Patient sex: M
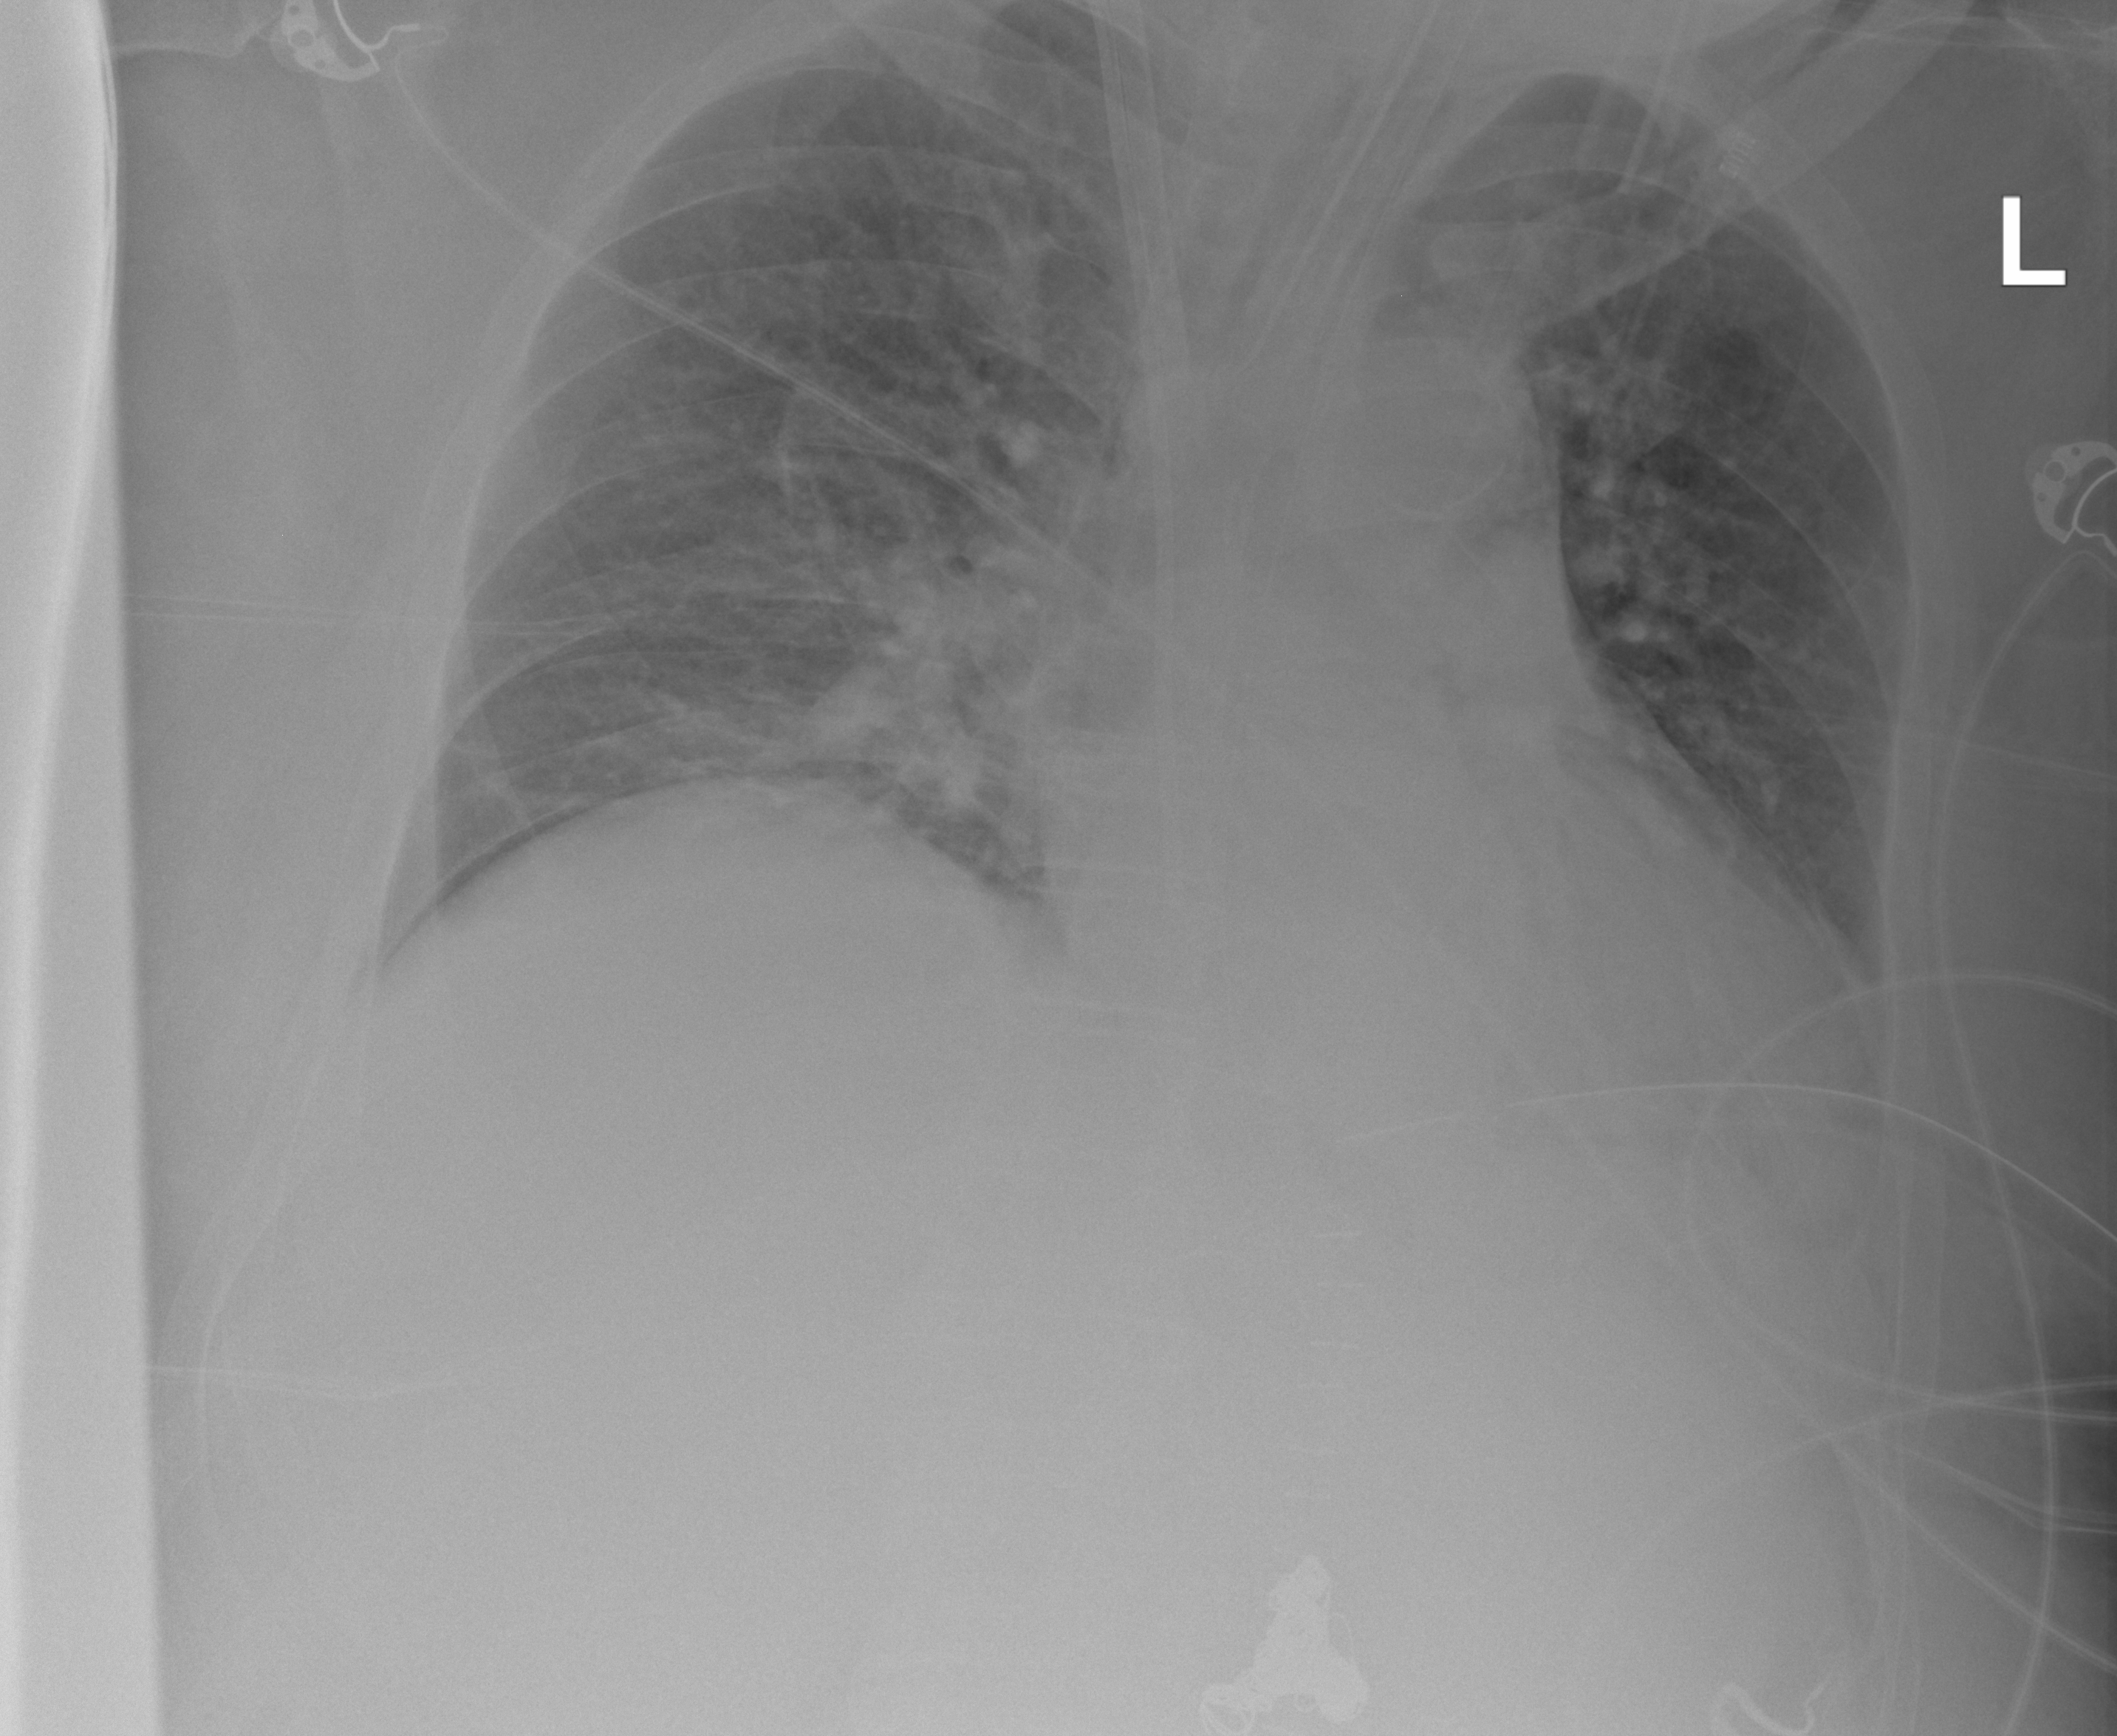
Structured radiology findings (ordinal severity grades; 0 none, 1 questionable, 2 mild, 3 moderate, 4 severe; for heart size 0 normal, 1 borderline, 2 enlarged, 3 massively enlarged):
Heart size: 2
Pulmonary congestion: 2
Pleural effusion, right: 0
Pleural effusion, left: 2
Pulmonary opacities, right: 2
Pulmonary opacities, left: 2
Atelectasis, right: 2
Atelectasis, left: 0